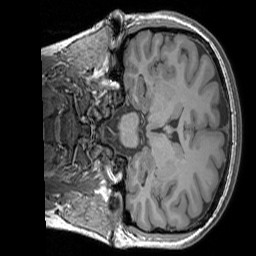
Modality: T1w
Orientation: coronal
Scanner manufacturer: siemens
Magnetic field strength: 3 T
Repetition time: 1.83 s
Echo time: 0.00303 s